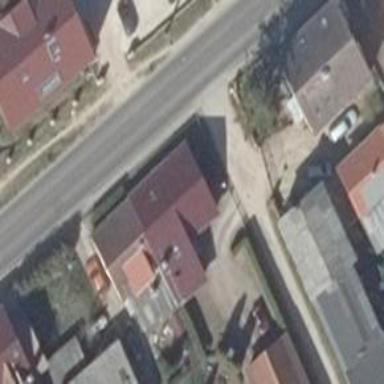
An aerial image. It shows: Simple and straightforward house.